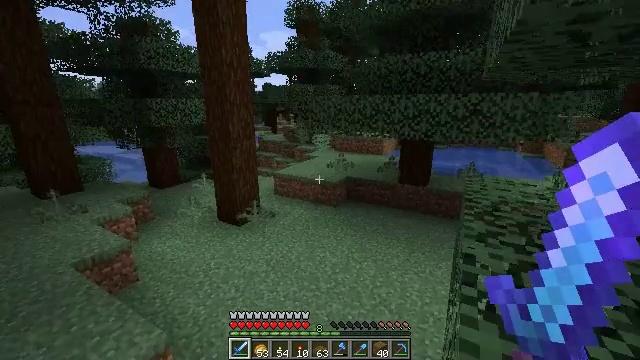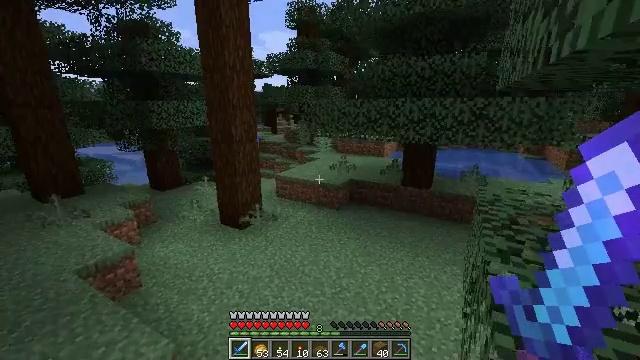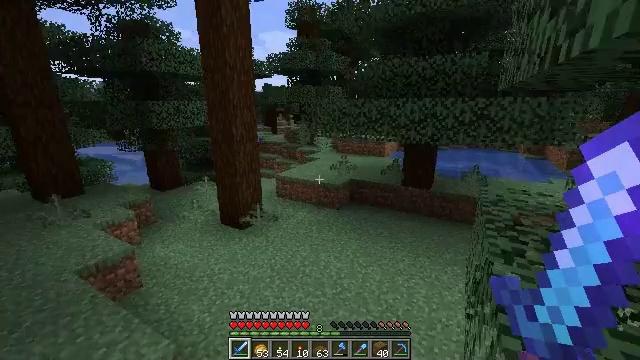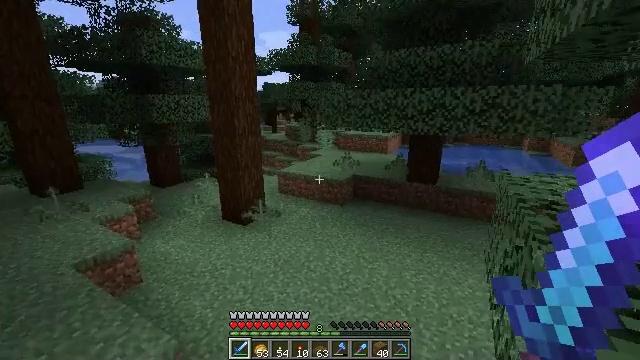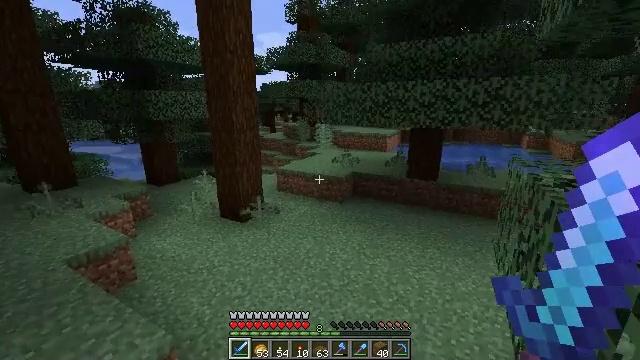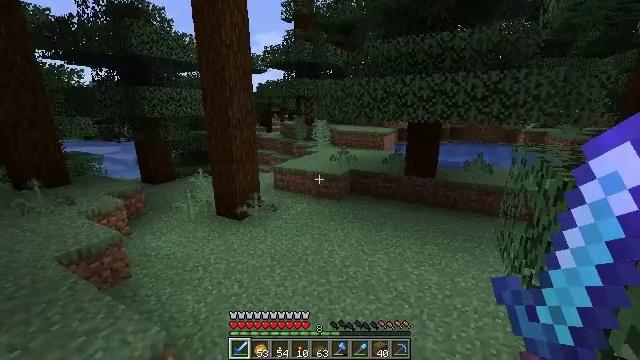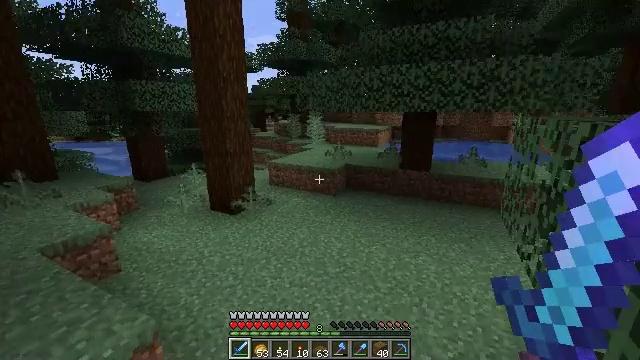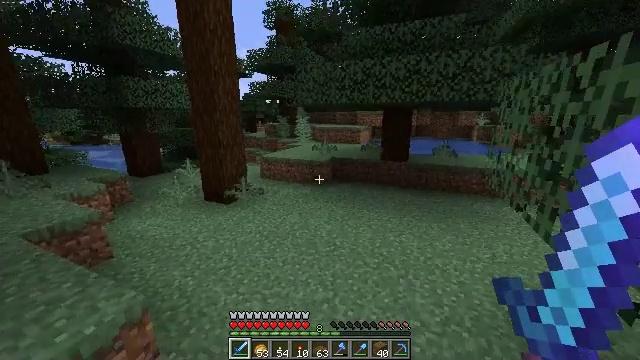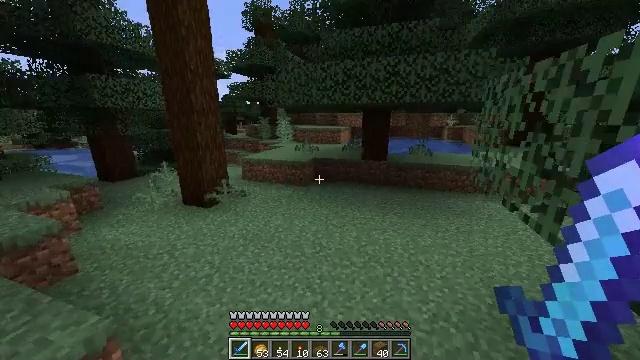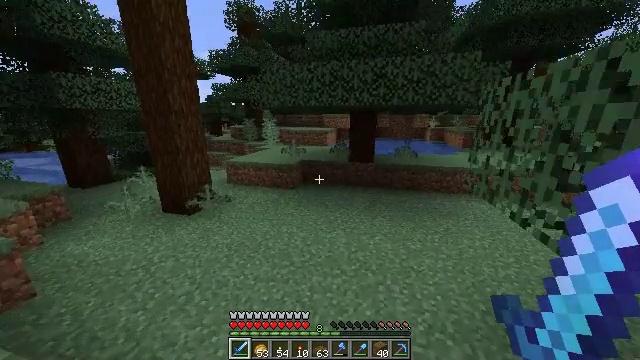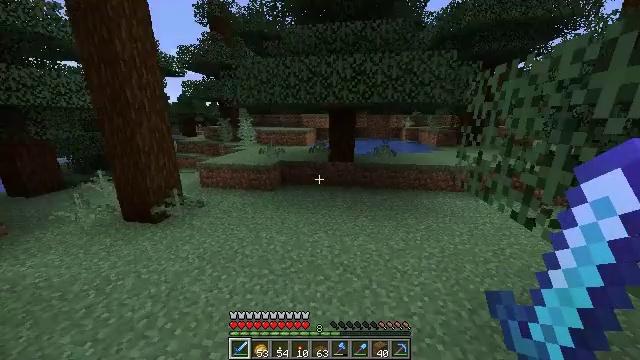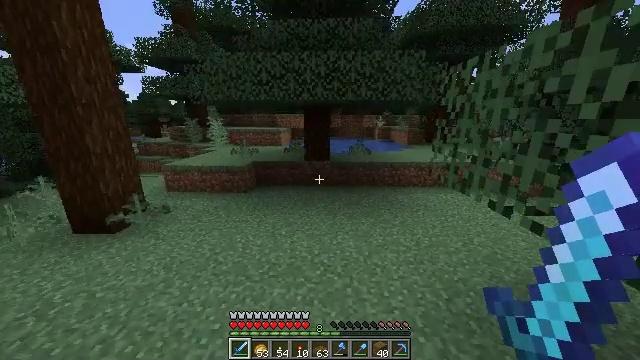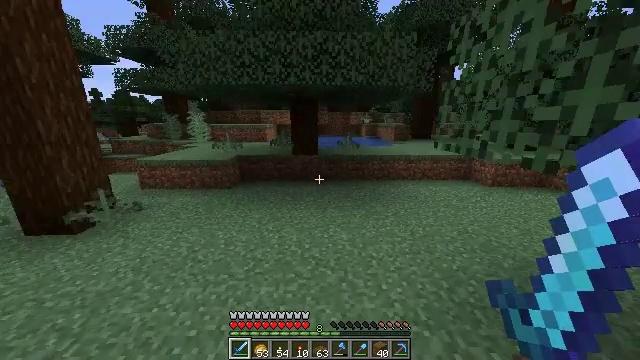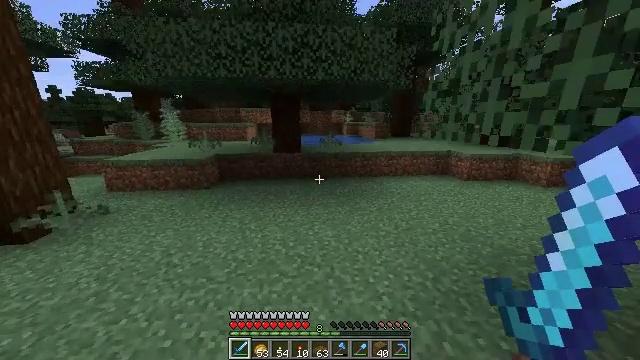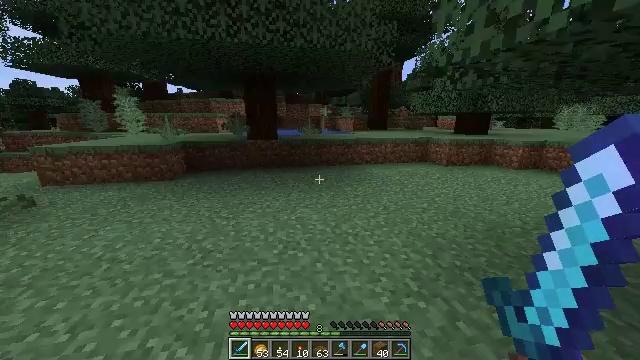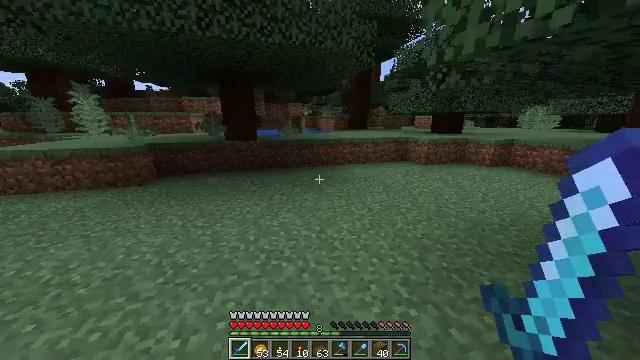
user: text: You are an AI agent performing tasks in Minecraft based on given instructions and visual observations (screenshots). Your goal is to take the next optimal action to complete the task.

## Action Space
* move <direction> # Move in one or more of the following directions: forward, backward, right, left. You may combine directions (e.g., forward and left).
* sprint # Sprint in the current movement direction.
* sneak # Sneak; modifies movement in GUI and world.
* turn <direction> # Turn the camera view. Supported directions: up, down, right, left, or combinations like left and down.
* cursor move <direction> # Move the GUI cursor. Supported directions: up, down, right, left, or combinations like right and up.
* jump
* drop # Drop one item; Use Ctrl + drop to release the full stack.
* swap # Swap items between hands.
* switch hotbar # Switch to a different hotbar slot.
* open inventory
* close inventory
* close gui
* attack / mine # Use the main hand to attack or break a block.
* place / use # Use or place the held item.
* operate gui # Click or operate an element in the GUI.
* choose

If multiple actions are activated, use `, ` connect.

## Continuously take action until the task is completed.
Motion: motion action
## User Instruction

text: Collect sugar cane near water sources.
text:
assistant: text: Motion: move forward, sprint
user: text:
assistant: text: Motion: move forward, sprint
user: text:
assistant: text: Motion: move forward
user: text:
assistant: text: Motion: move forward
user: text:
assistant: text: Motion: move forward, sprint
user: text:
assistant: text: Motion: move forward, sprint, turn right
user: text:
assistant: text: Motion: move forward, sprint, turn right
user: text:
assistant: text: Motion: move forward, sprint, turn right
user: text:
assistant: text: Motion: move forward, sprint, turn right
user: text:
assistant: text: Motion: move forward, turn right
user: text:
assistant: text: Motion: move forward, turn right
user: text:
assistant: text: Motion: move forward, sprint, turn right
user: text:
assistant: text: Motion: move forward, sprint, turn right
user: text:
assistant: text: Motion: move forward, sprint, turn right
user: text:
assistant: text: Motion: move forward, sprint, turn right
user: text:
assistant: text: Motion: move forward, turn right
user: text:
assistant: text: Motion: move forward
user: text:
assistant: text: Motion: move forward
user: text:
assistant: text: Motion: move forward, sprint, turn right
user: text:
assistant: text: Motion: move forward, sprint, turn right
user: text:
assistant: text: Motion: move forward, sprint, turn right
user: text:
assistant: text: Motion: move forward, sprint, turn right
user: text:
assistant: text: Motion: move forward, turn right
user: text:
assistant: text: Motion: move forward, turn right
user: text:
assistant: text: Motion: move forward, turn right
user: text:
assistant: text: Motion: move forward, sprint, turn right
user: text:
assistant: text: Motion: move forward, sprint, turn right
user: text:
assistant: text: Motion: move forward, sprint, turn right and up
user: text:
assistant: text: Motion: move forward, sprint, turn right
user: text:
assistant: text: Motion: move forward